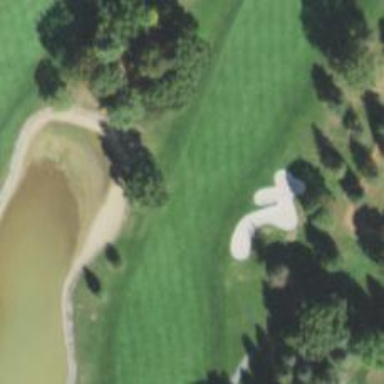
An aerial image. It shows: Golf hole.